Field crop: tomato
Growth stage: 2
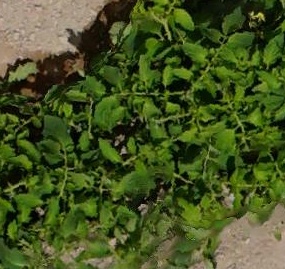
Species: tomato